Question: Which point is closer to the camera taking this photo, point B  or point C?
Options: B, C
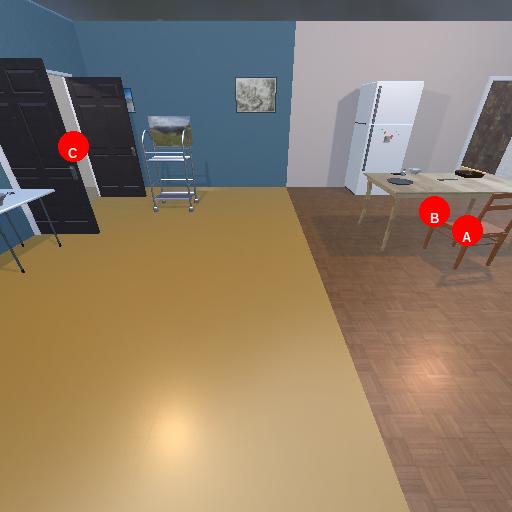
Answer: B